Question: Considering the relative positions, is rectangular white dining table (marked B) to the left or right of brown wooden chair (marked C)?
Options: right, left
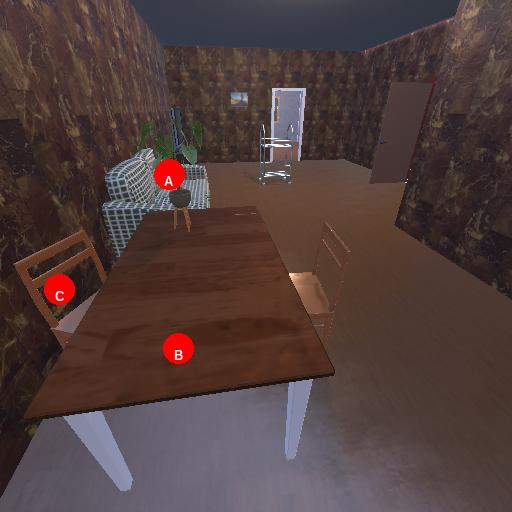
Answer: right